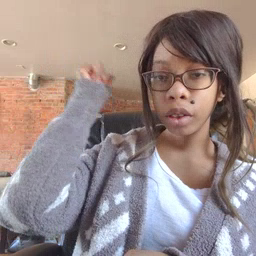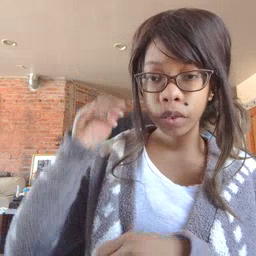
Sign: backyard